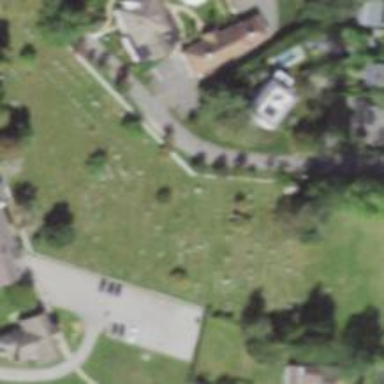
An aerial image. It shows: Cemetery.